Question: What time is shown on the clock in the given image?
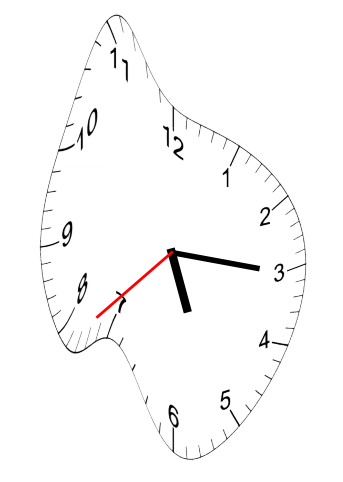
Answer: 05:15:38